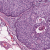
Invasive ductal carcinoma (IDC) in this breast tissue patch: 0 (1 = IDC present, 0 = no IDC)